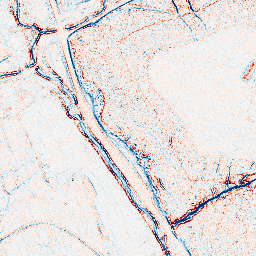
Category: edge_preserving
Decomposition family: bilateral
Decomposition parameters: d: 5
sigma_color: 150
sigma_space: 25
Upsampling method: quintic
Upsampling parameters: scale: 2
Upsampling scale: 2